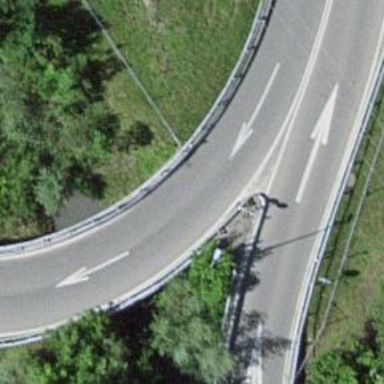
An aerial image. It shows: Asphalt motorway link.